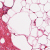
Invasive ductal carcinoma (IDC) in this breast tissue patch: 0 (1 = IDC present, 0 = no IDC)